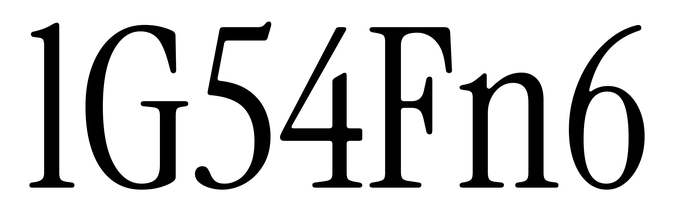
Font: InstrumentSerif-Regular